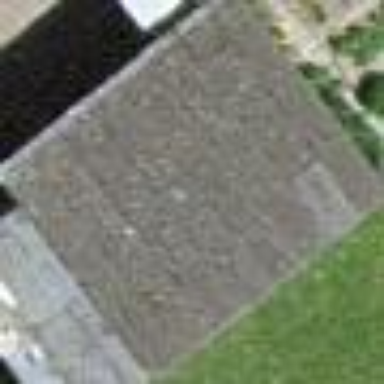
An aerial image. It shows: View of roof of building.